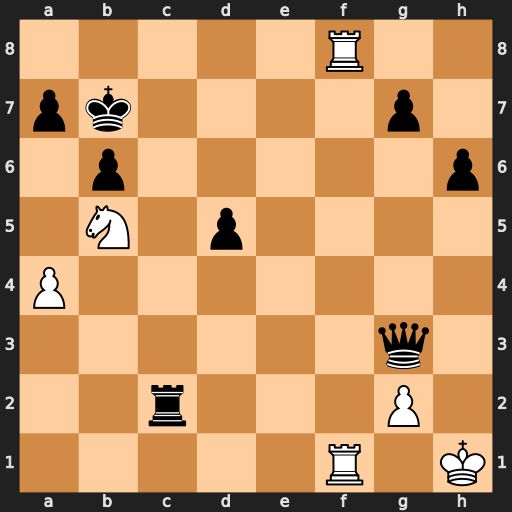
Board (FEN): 5R2/pk4p1/1p5p/1N1p4/P7/6q1/2r3P1/5R1K
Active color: w
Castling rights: -
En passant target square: -
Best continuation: R1f7+ Rc7 Rxc7+ Qxc7 Nxc7